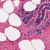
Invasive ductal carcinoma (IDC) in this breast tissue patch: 0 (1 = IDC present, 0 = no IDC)